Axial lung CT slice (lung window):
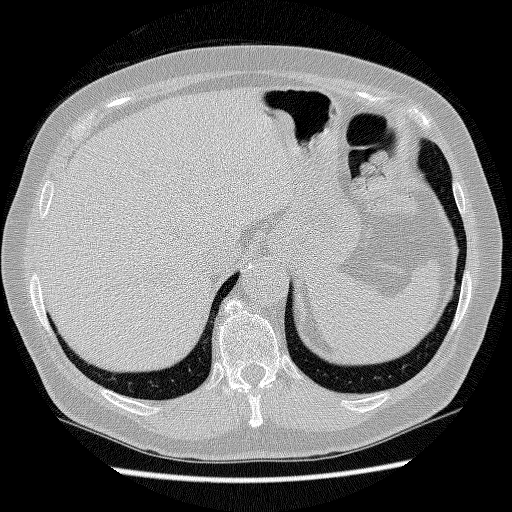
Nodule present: no